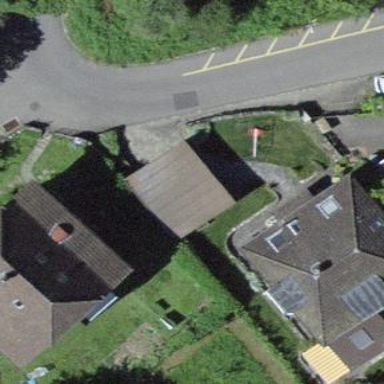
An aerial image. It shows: View of roof of building.